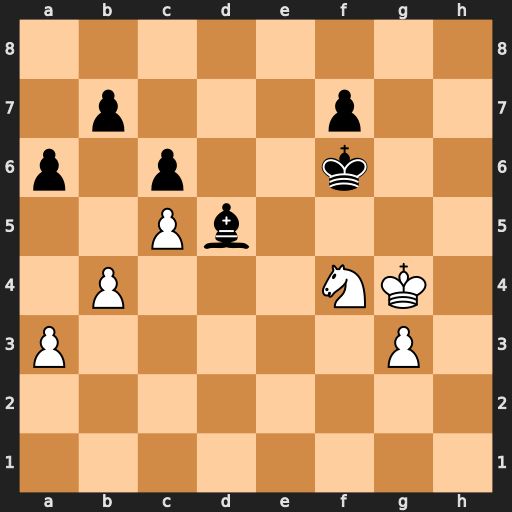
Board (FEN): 8/1p3p2/p1p2k2/2Pb4/1P3NK1/P5P1/8/8
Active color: w
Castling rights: -
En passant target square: -
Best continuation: Nxd5+ cxd5 Kf4 Ke6 g4 d4 Ke4